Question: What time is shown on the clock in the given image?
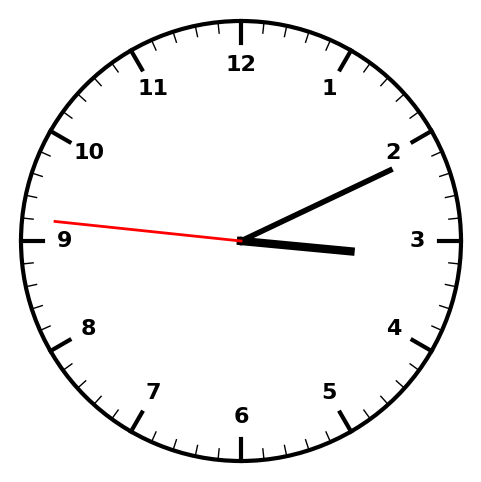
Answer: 03:10:46